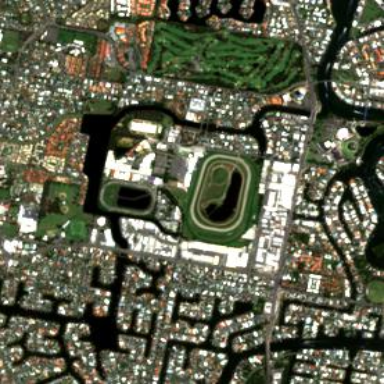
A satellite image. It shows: Sports centre dedicated to horse racing.